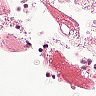
Metastatic tissue present: no